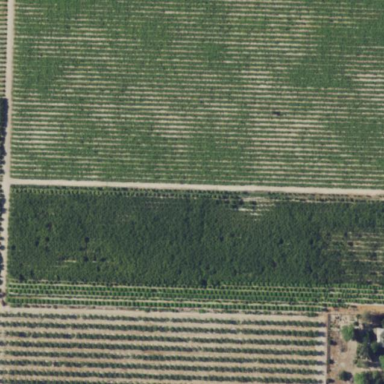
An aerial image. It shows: Vineyard.